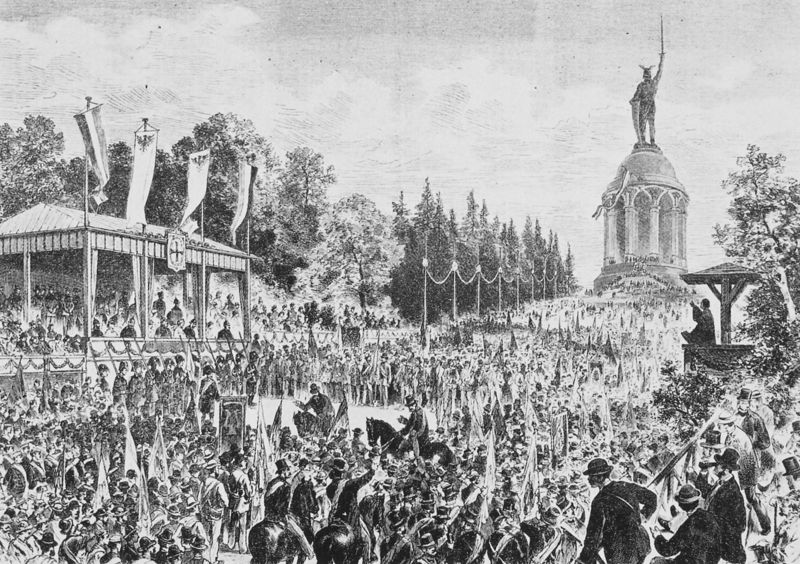
Titel: Einweihungsfeier des Hermannsdenkmals am 16. August 1875 (Allgemeine Illustrierte Zeitung, Nr 51., 1875)
Künstler: G. Theuerkauf
Schlagwörter: baum, hut, fest, menge, feier, pferd, reiter, tribüne, fahne, grafik, graphik, fahnenmast, denkmal, schwert, soldat, waffe, menschenmenge, wappen, gewehr, bajonett, hermann, teutoburger wald, cherusker, armin